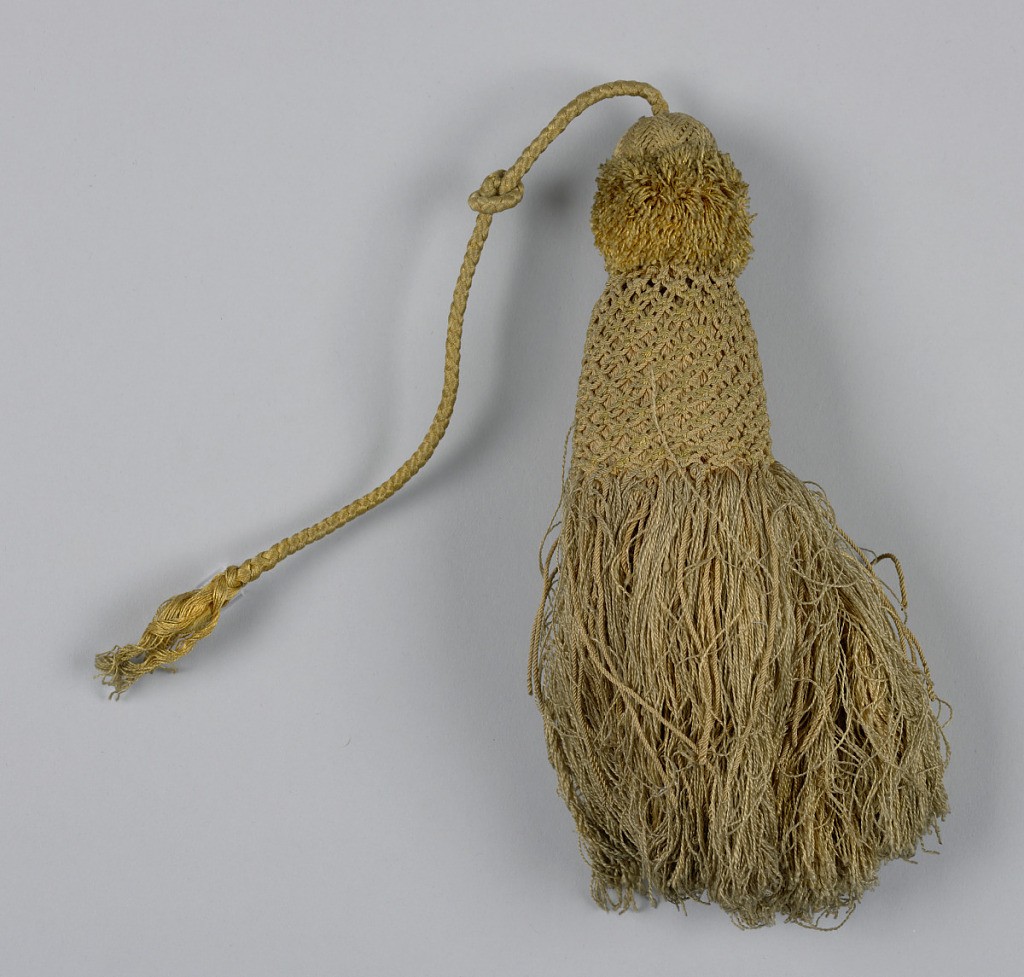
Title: Tassel
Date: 17th century
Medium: silk on linen core
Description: Tassel with a skirt of gold-colored silk threads partly covered by a trellis of twisted threads of same color; collar of cut threads topped by a knob covered with silk threads in twill pattern. Cord of braided silk threads.